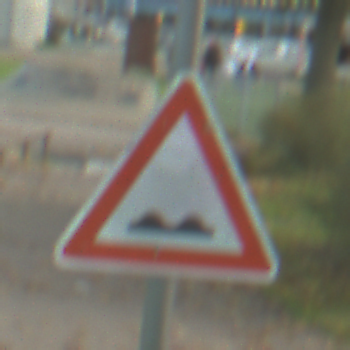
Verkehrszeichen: UnebeneFahrbahn
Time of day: MorningAfternoon
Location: Outdoor (Urban)
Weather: PartlyCloudy
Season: NotSpecified
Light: Natural